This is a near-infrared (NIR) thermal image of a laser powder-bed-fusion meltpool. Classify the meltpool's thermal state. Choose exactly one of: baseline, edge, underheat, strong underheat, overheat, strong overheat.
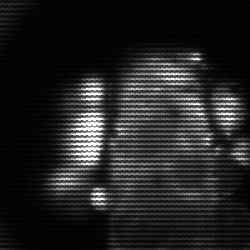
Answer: strong underheat